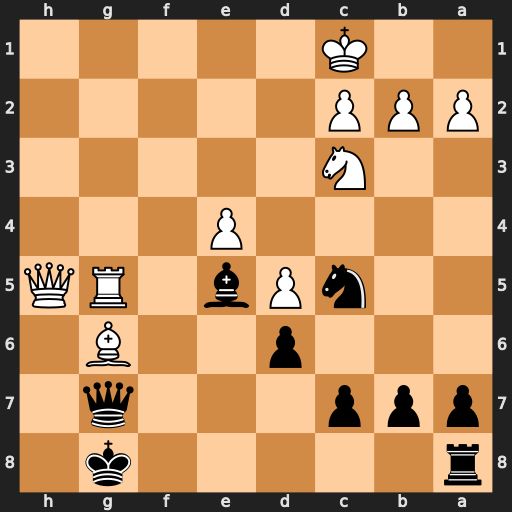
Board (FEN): r5k1/ppp3q1/3p2B1/2nPb1RQ/4P3/2N5/PPP5/2K5
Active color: b
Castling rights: -
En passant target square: -
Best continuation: Bf4+ Kd1 Bxg5